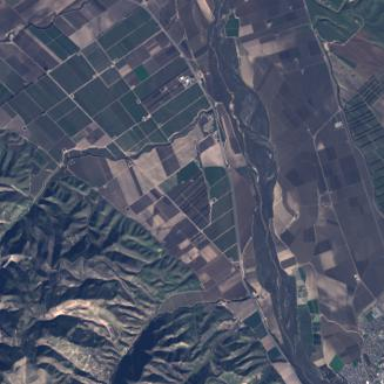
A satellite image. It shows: Vineyard with grape crops.